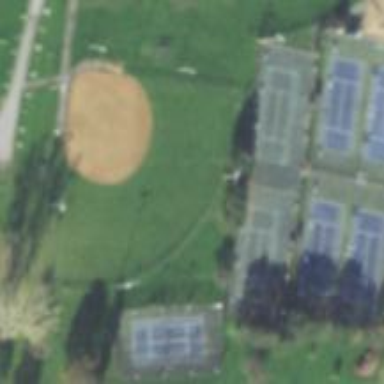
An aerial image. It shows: Baseball pitch for leisure land activities.